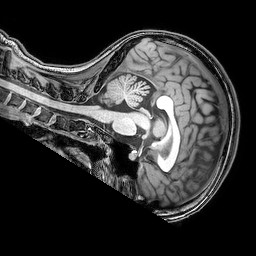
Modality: T1w
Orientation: sagittal
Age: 22
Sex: female